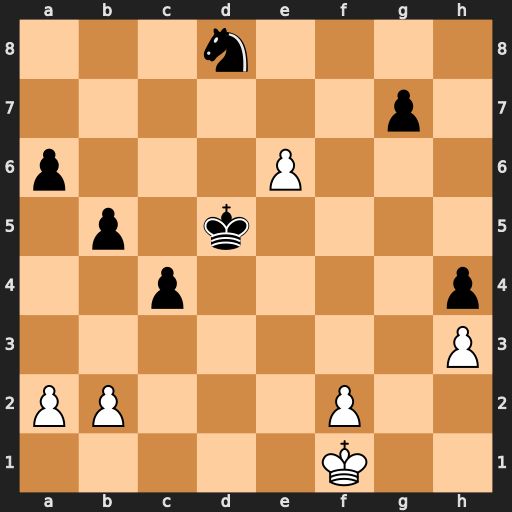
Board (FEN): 3n4/6p1/p3P3/1p1k4/2p4p/7P/PP3P2/5K2
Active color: w
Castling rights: -
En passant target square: -
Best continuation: e7 Nc6 e8=Q